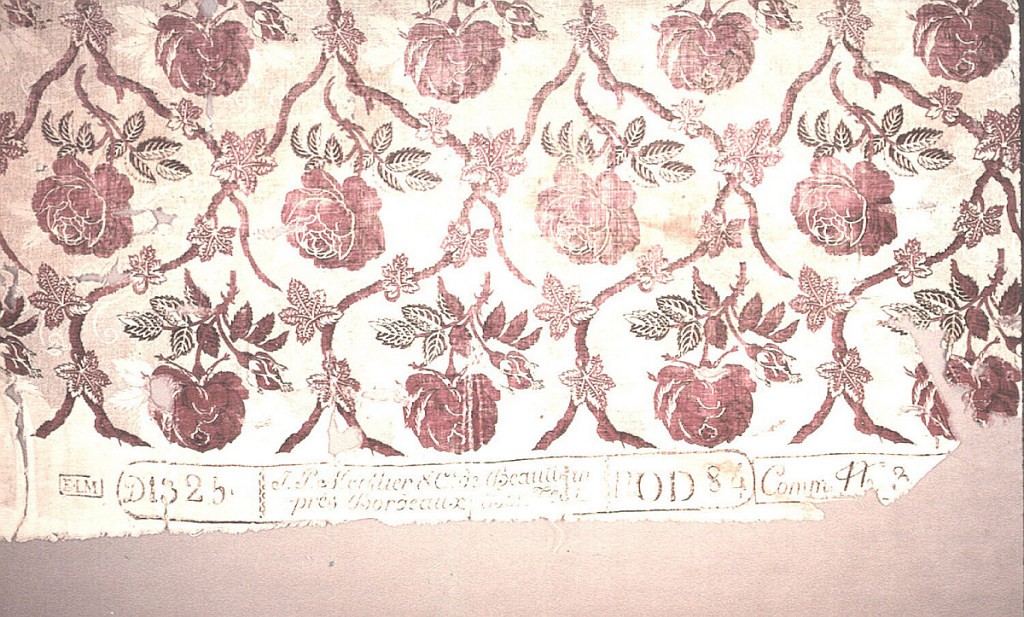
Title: Textile
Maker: J.P.Meiller et Cie., 1792 – 1826
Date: ca. 1795
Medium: cotton Technique: printed by block on plain weave; two blocks were used; one for red, one for black; the black block had an irregular outline within the picotage area
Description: Roses within a grid of vine leaves in red and black on a black patterned picotage background. Factory mark along bottom edge.